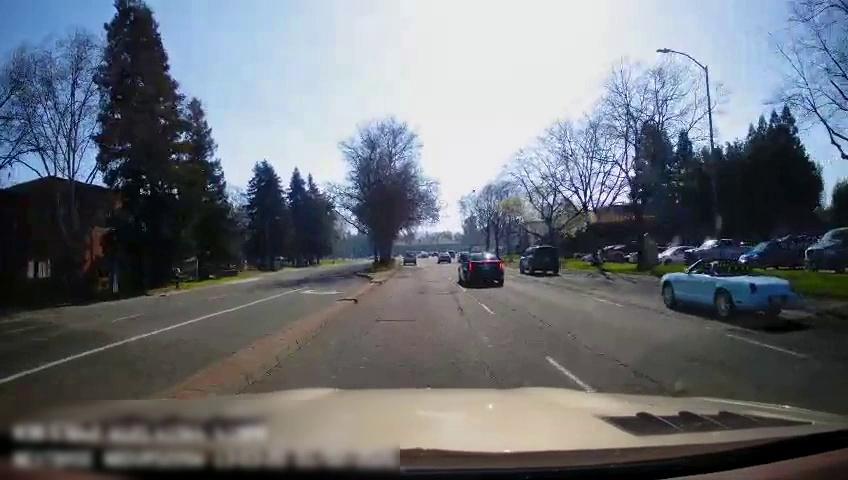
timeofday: Day
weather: Sunny
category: Drivable Space
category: Drivable Space
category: Vehicles | Car
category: Vehicles | Car
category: Vehicles | Car
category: Vehicles | Car
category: Vehicles | Truck
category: Lanes | Opposite Lane
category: Lanes | Current Lane
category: Lanes | Current Lane